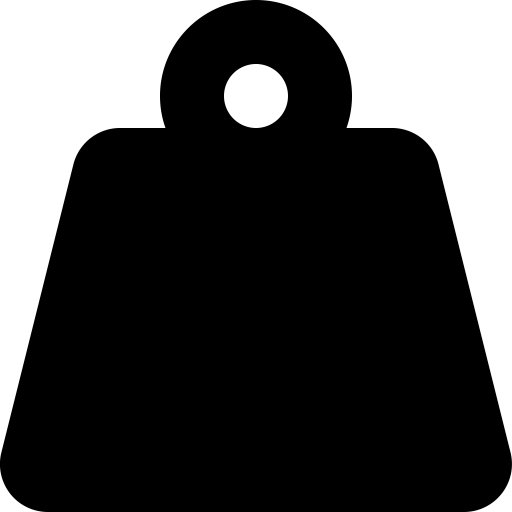
Tags: icon, FontAwesome, fa-icon, solid, weight, hanging